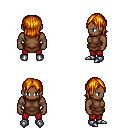
a pixel art fantasy rpg character, male body template, human, dark skin, brown tunic, red pants, dark blonde long bangs hairstyle, metal boots, four views (front, back, left, right), 2x2 character sprite sheet, small pixel art, hard edges, no anti-aliasing